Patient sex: F
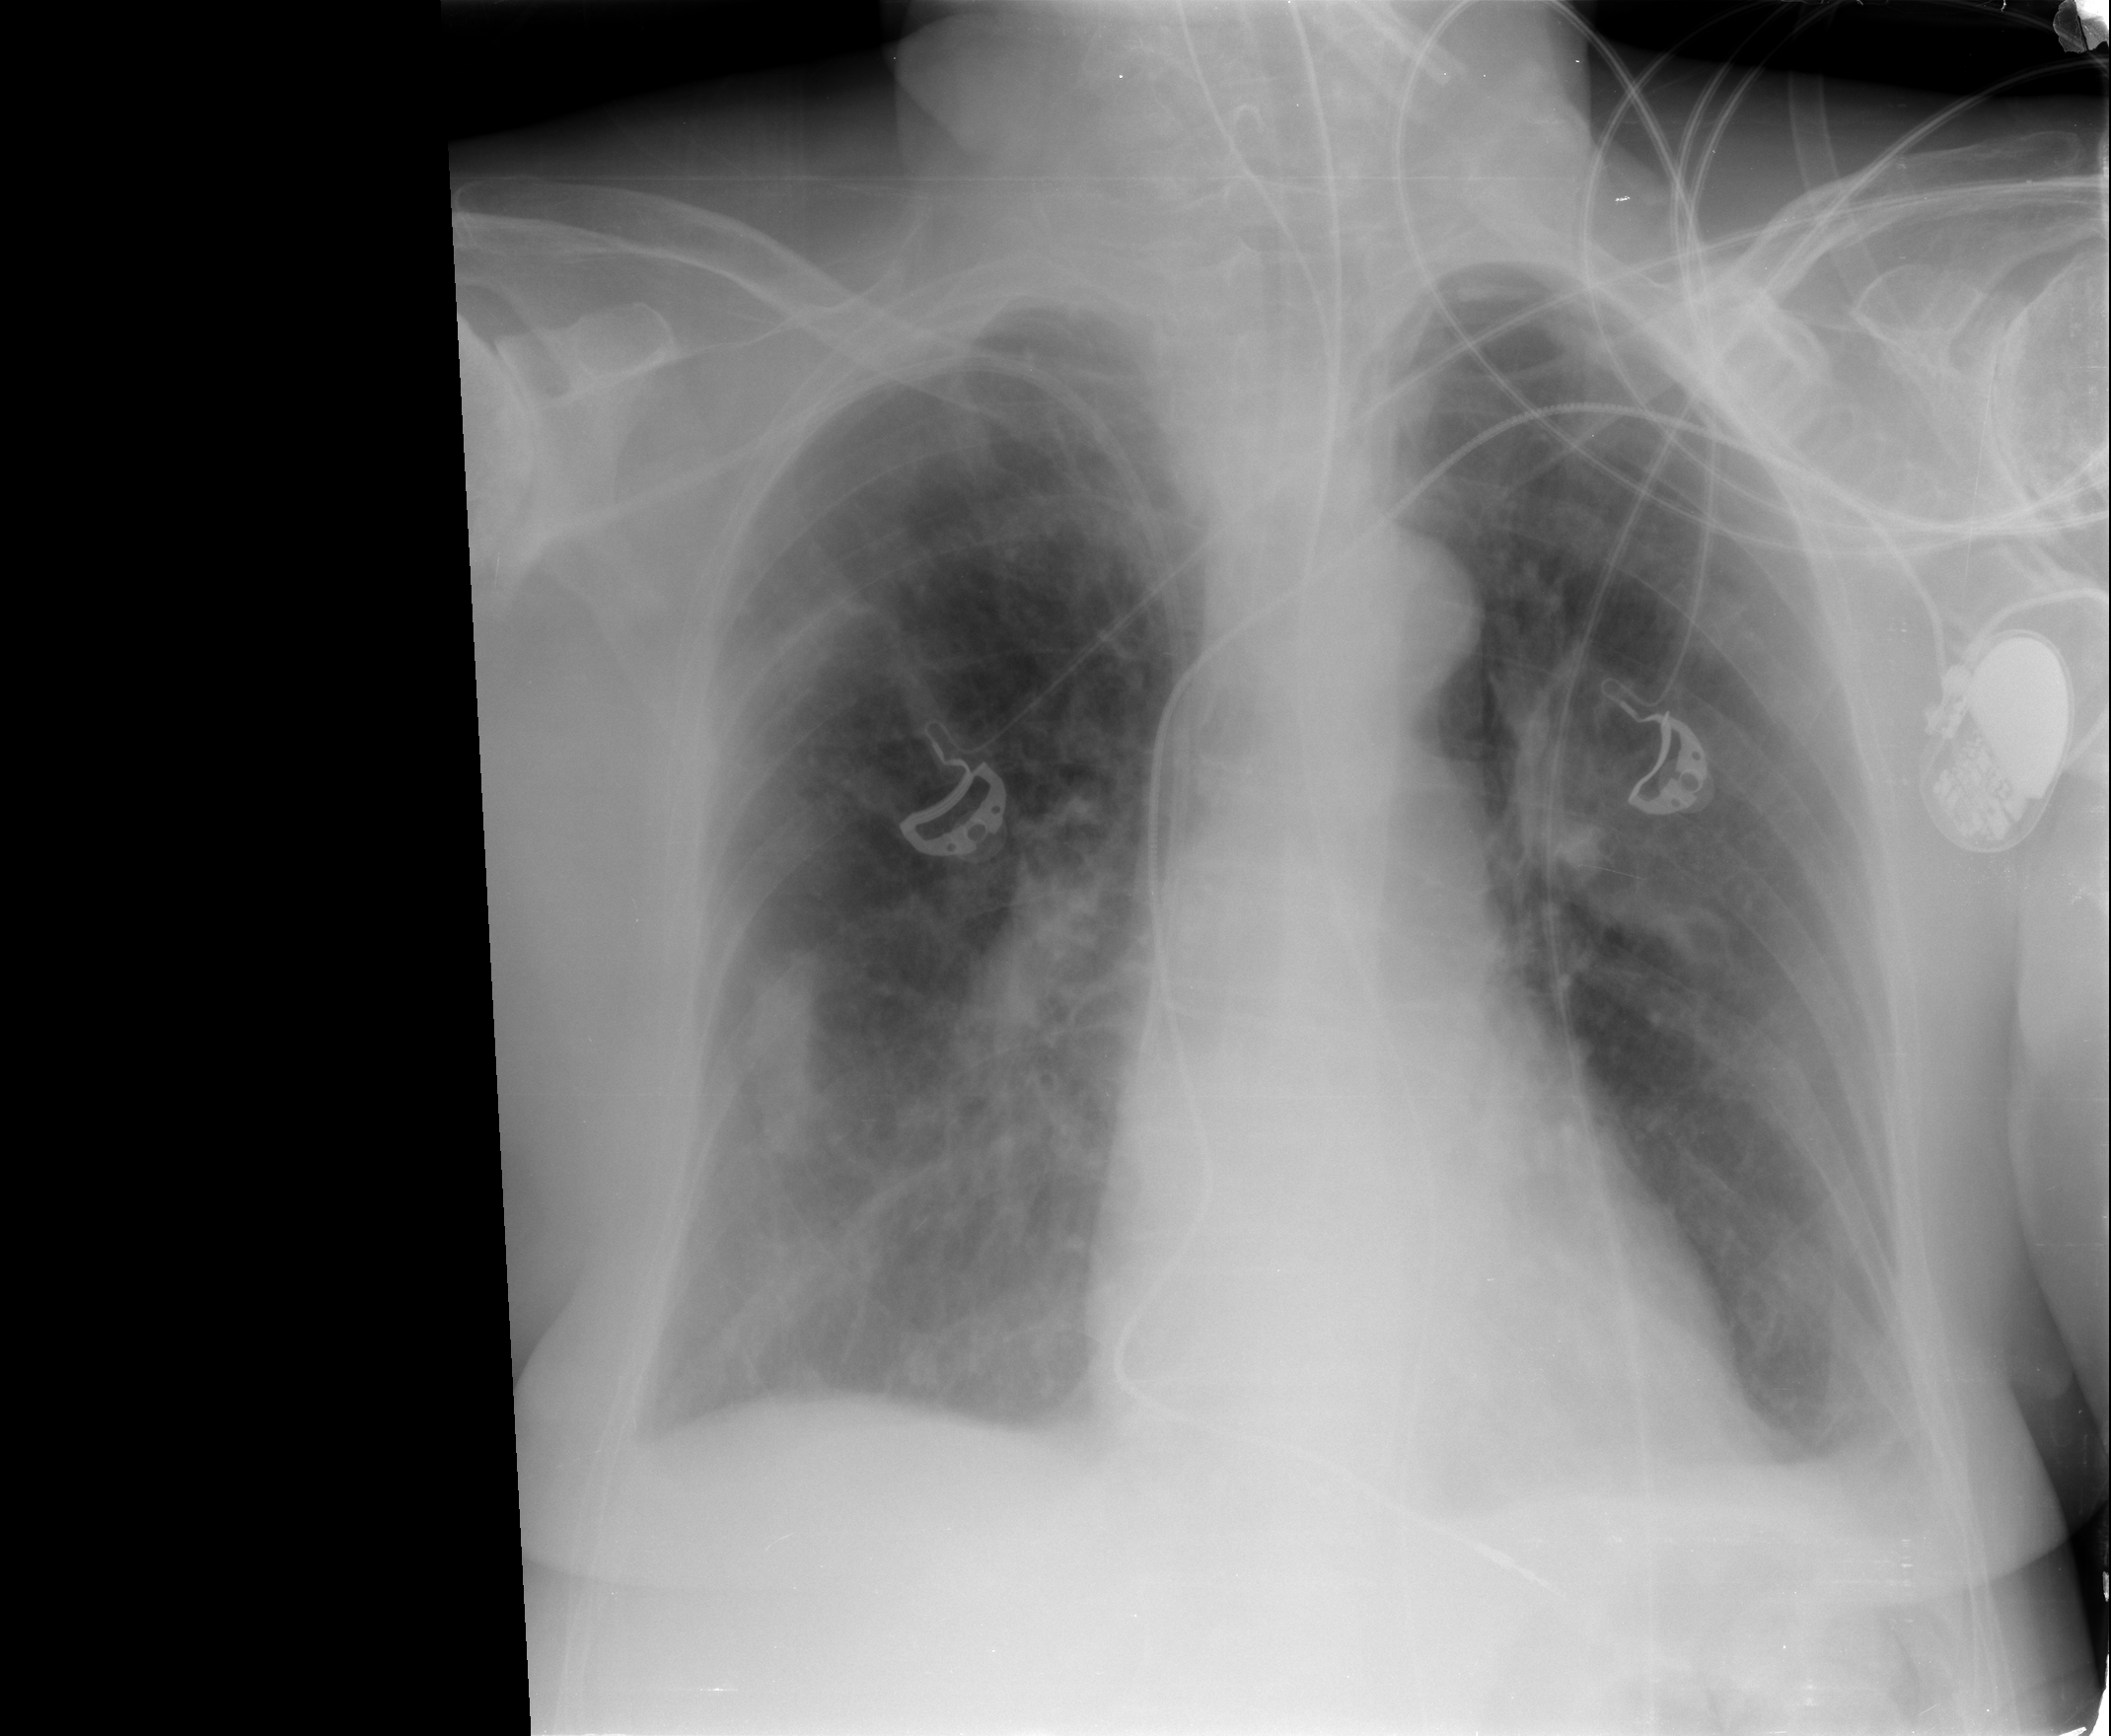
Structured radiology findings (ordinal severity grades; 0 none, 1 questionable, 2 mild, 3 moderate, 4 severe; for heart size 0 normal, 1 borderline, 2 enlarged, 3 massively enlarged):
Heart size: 0
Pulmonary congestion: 0
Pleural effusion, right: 2
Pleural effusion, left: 2
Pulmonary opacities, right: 0
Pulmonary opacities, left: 0
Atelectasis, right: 2
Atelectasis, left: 2